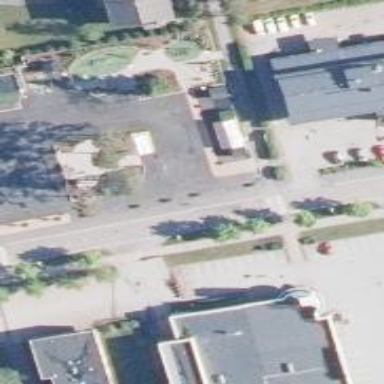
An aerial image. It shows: Marketplace located along footway.